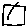
Label: square